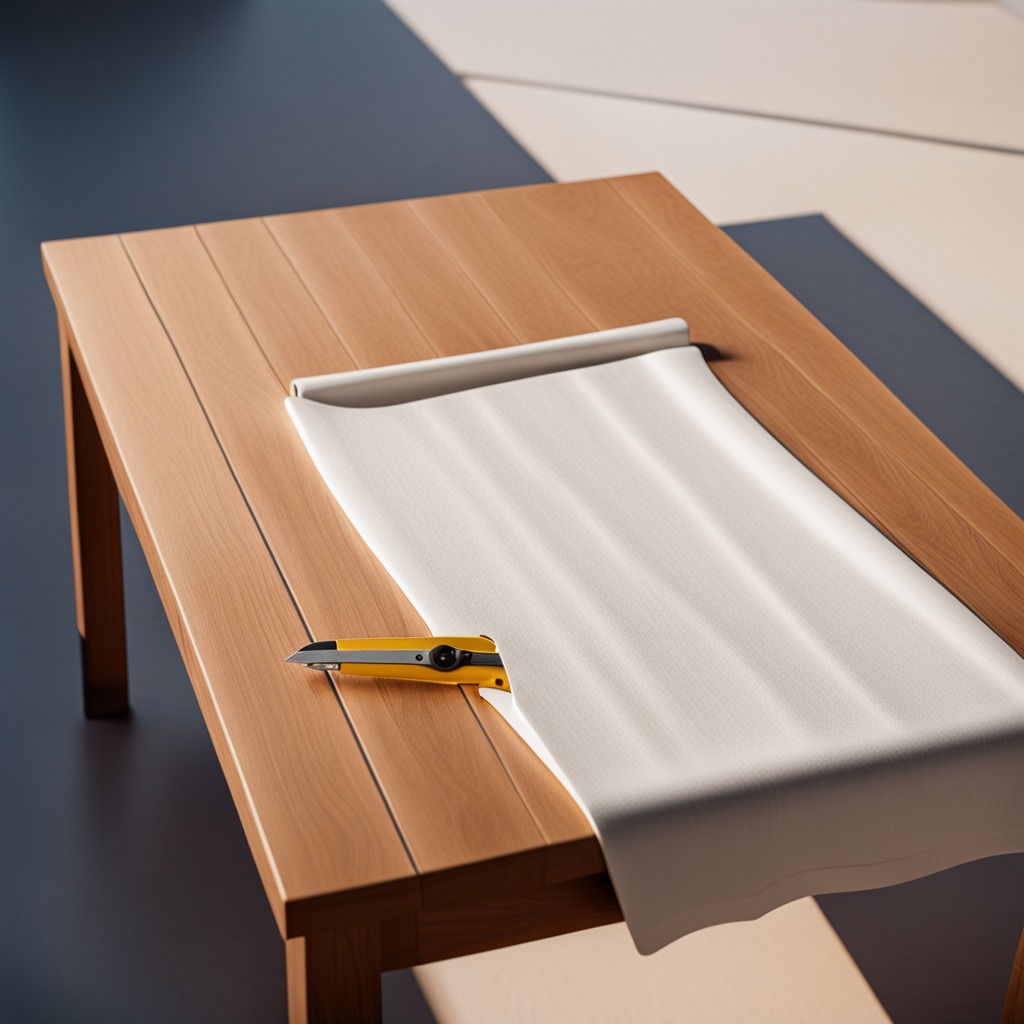
A utility knife lying on a wooden table in an outdoor workshop during daytime bright natural light soft shadows worn but beneath the cloth